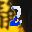
Label: 2